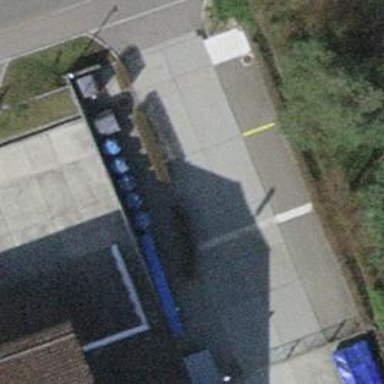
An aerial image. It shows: Recycling center that accepts scrap metal.